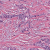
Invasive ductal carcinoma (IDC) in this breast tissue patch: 1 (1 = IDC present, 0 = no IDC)